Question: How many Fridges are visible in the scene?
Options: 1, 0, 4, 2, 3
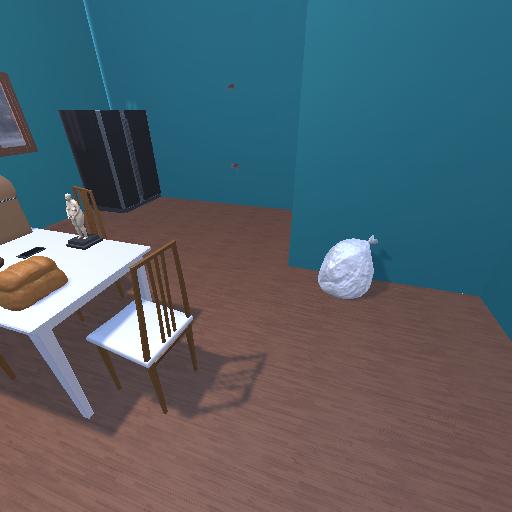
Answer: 1